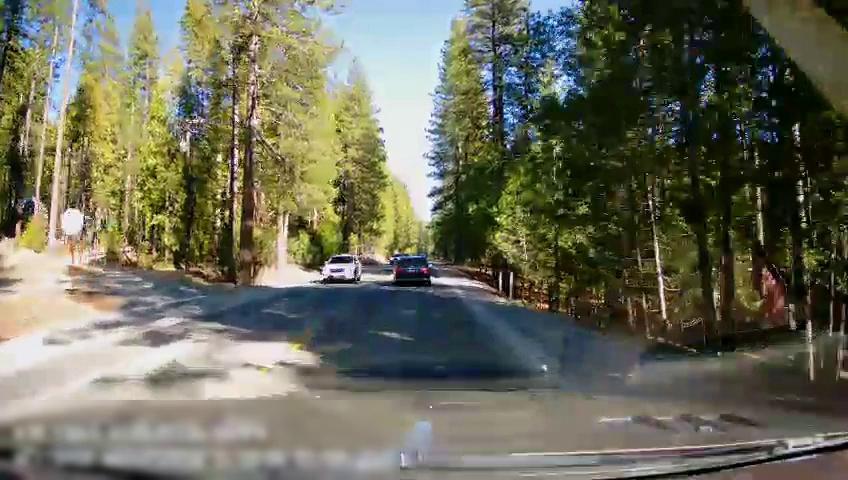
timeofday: Day
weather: Sunny
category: Drivable Space
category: Vehicles | Car
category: Vehicles | Car
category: Lanes | Current Lane
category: Lanes | Current Lane